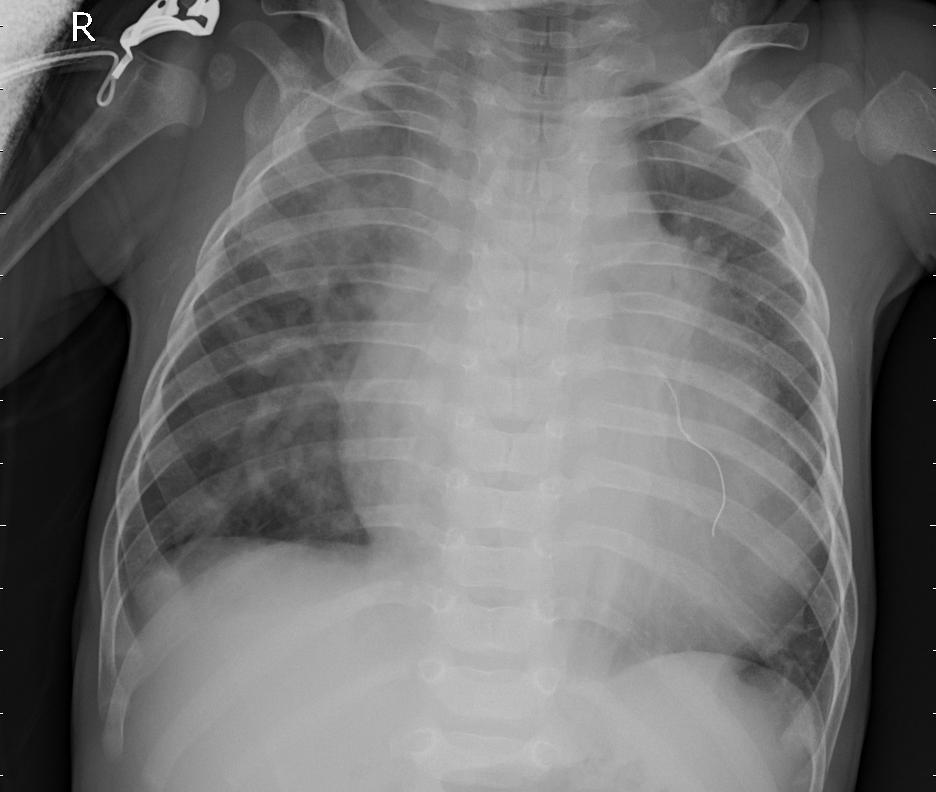
Diagnosis: PNEUMONIA